Field crop: maize
Growth stage: 2
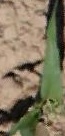
Species: maize